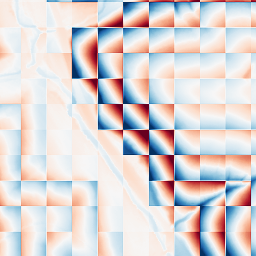
Category: wavelet
Decomposition family: wavelet_biorthogonal
Decomposition parameters: wavelet: bior1.3
level: 5
Upsampling method: quadratic
Upsampling parameters: scale: 8
Upsampling scale: 8